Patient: sex F, age 59
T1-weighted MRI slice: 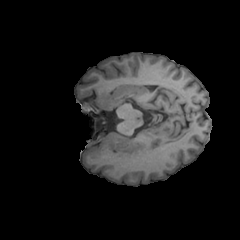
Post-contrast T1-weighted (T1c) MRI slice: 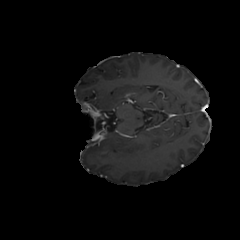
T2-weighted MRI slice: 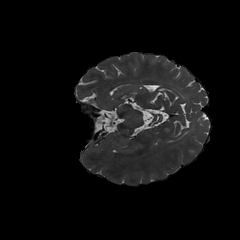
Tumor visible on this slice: no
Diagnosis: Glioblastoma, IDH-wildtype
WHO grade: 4